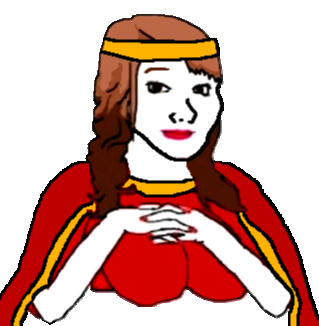
Label: 5_Abusive_Wife